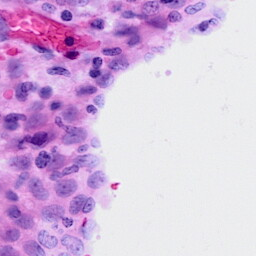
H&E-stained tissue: Ovarian